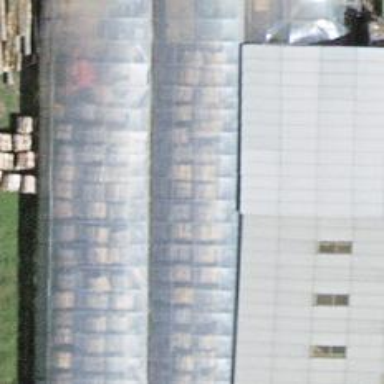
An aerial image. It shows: Greenhouse.